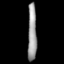
Tissue: prostate
Cell type: Epithelial cells
Senescence score: 0.3378
Nuclear area (px): 504
Mean DAPI intensity: 152.796